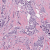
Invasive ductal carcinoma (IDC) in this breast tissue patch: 1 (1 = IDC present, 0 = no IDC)